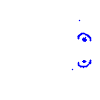
Particle: pion